Question: I have an HTML page (PHP, really) with a table cell that contains a graphic and has two background graphics (one repeating gradient, one right aligned). It has a second table cell that contains a styled list. Because I need to use PHP to evaluate the image path, I need to define certain styles inside the HTML, instead of in a separate .css file. Can anyone help me out and explain why the styles are being correctly applied to the li elements, but not to the table cell with class logoHeader? (li.white is defined in the linked css file, as it doesn't require any php for path evaluation.) I'm a server-side programmer, and although I can do basic css I don't have the greatest grasp on rules of inheritance.
Here's the rendered source:
'''
<!DOCTYPE html>
<html xmlns="http://www.w3.org/1999/xhtml" xml:lang="en-gb" lang="en-gb" >
<head>
<base href="http://mysite.com/mobile" />
<meta http-equiv="content-type" content="text/html; charset=utf-8" />
<title>Home</title>
<meta name="viewport" content="width=device-width, initial-scale=1.0"/>
<link rel="stylesheet" href="/templates/mobile/css/editor_content.css" type="text/css" />
<style>
<!-- need to define these styles here because we can't use php in the css - it doesn't evaluate -->
td.logoHeader {
background: url(/images/mobile/transparentLeavesRight.png) top right no-repeat,
url(/images/mobile/transparentLeavesGradient.png) top left repeat-x;
text-align:center;}
li.blue {
background-image:url(/images/mobile/arrow.png);
background-repeat:no-repeat;
background-position:right;
background-color:#013799;
}
</style>
</head>
<body>
<table width="100%" border="0" cellpadding="0" cellspacing="0">
<tr><td class="logoHeader"><img src="/images/mobile/logoCopy.png" alt="Senior Living" /></td></tr>
<tr><td>
<ul class="pureCssMenu">
<li class="white"><PHONE> </li>
<li class="blue"><a href="/about">ABOUT US</a></li>
<li class="blue"><a href="/care-types">CARE TYPES</a></li>
<li class="blue"><a href="/find-a-community">FIND A COMMUNITY</a></li>
<li class="blue"><a href="/programs">PROGRAMS</a></li>
<li class="blue"><a href="/gallery">VIDEO GALLERY</a></li>
<li class="blue"><a href="/contact">CONTACT US</a></li>
</ul>
</td></tr>
</table>
</body>
</html>
'''
I've also tried defining the class as just .logoHeader (as opposed to td.logoHeader) - same results. It doesn't get the style. Here's a firebug screenshot showing what it's getting:

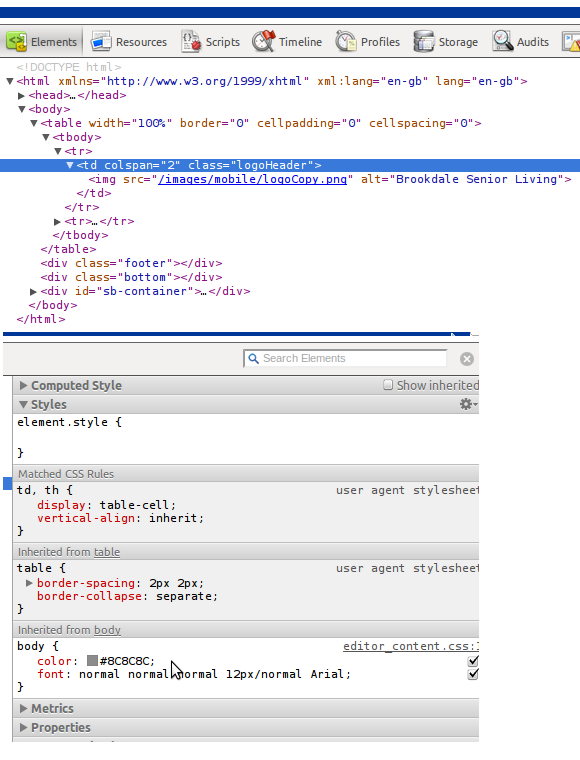
Answer: I can apply the styles using that class if I remove your comment in the Style section. CSS comments should be this style: '/* Comment */'
Edit: added example: <URL>